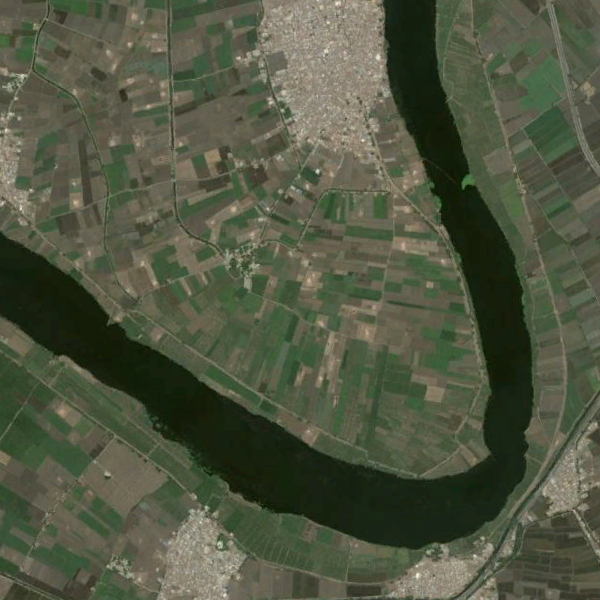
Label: River